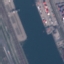
Label: River